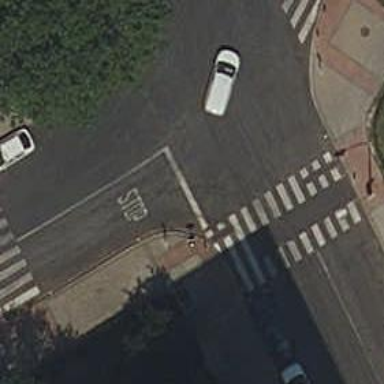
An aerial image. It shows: Road crossing with traffic signals.